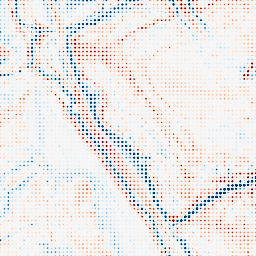
Category: edge_preserving
Decomposition family: bilateral
Decomposition parameters: d: 21
sigma_color: 25
sigma_space: 150
Upsampling method: sinc_blackman
Upsampling parameters: scale: 8
kernel_size: 4
Upsampling scale: 8